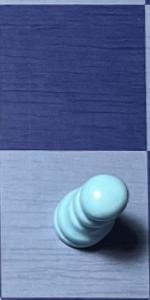
Label: Pawn_White